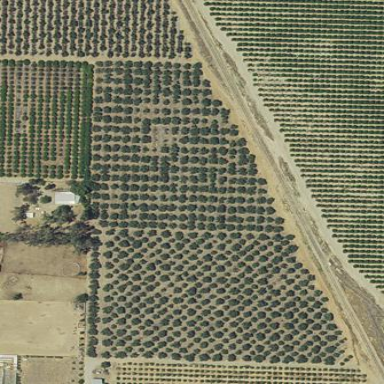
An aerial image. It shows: Orchard.